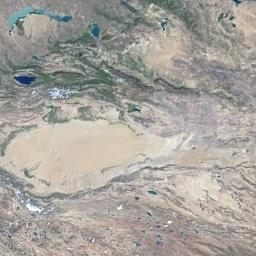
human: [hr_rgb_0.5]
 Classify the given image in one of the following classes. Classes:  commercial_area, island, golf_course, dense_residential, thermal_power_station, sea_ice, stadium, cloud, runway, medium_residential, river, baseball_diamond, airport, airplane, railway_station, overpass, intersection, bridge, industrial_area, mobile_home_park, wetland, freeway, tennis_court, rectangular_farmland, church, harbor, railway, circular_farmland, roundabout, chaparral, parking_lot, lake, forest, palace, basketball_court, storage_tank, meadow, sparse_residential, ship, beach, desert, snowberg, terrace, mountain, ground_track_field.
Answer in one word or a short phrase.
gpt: desert